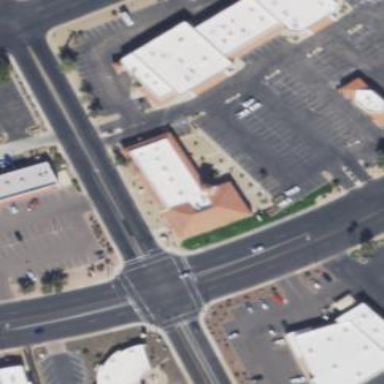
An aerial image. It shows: Commercial building.